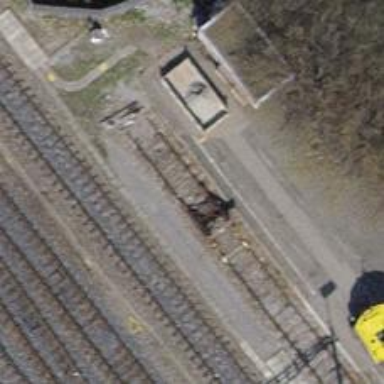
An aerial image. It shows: Railway buffer stop.